Interaction volume radius: 5 \u00c5
Interaction volume height: 35 \u00c5
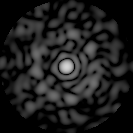
Disorder parameter: 0.85